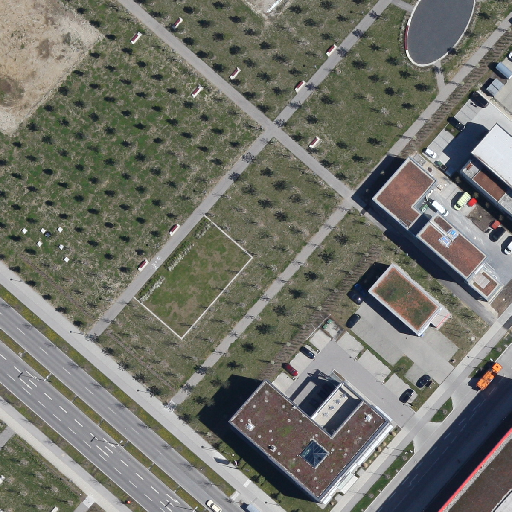
Referring expression: car